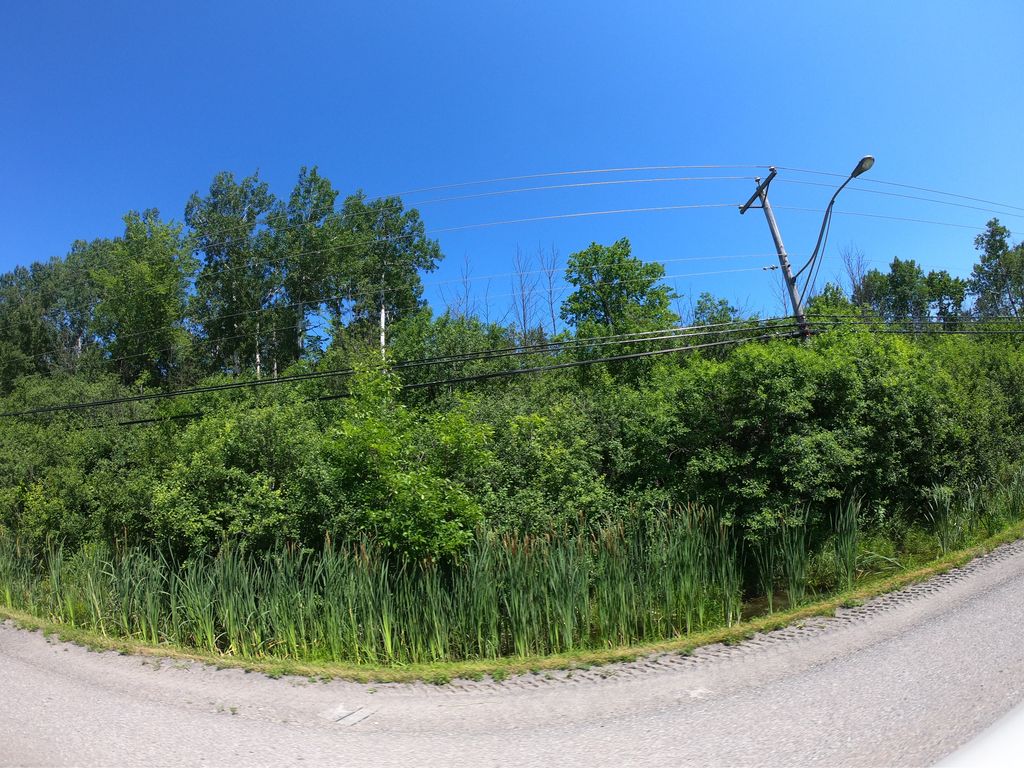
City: ottawa-gatineau